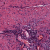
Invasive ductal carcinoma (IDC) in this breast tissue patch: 0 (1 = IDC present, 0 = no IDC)